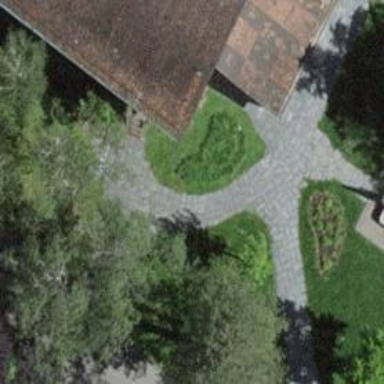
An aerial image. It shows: Footway made of paving stones.